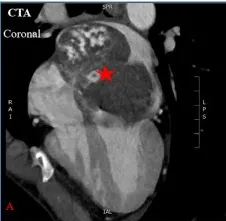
Pre-operative images showing left giant atrial tumor and adjacent structures. Indicate images from CTA.
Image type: radiology (ct)